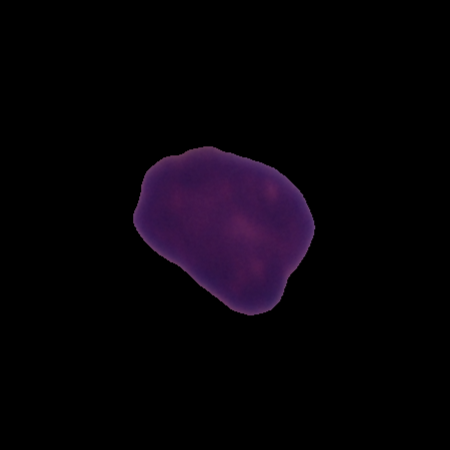
Label: healthy